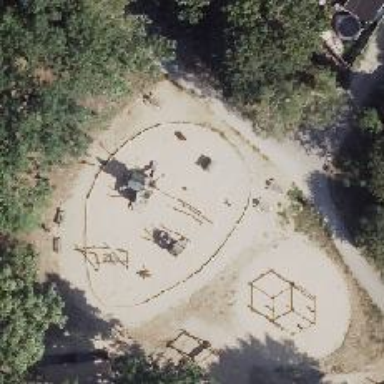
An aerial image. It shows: Playground with springy equipment.